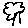
Label: tree